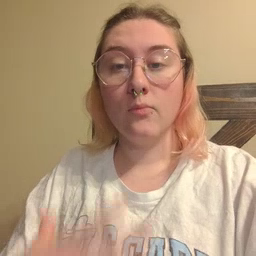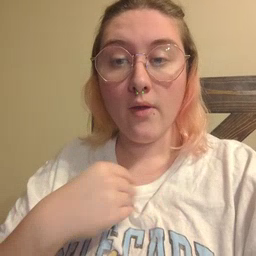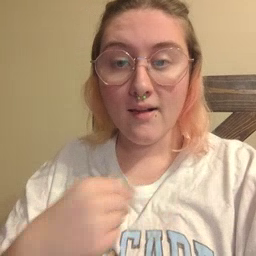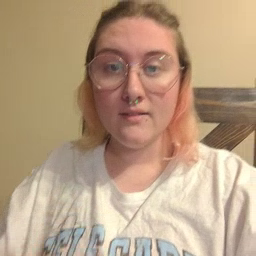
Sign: white